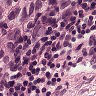
Metastatic tissue present: yes